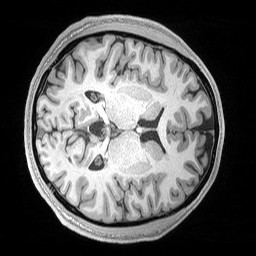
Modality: T1w
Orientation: axial
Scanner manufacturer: siemens
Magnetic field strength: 3 T
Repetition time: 2.53 s
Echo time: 0.00169 s